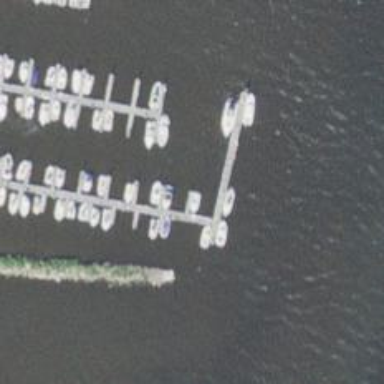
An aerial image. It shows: Man-made pier.